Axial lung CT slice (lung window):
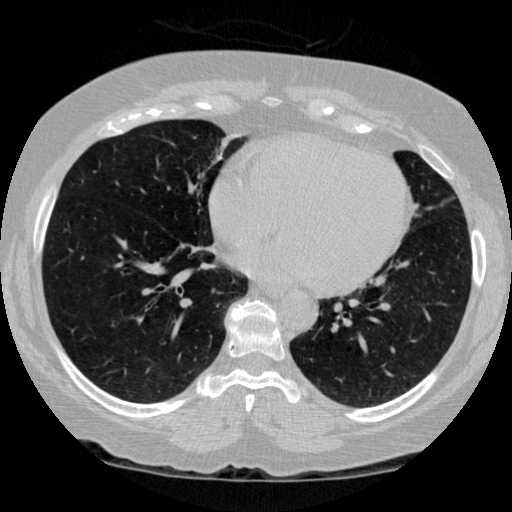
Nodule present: no